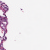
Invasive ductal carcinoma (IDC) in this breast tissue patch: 0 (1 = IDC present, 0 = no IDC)